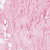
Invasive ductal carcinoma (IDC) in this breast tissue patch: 0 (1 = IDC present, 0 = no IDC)